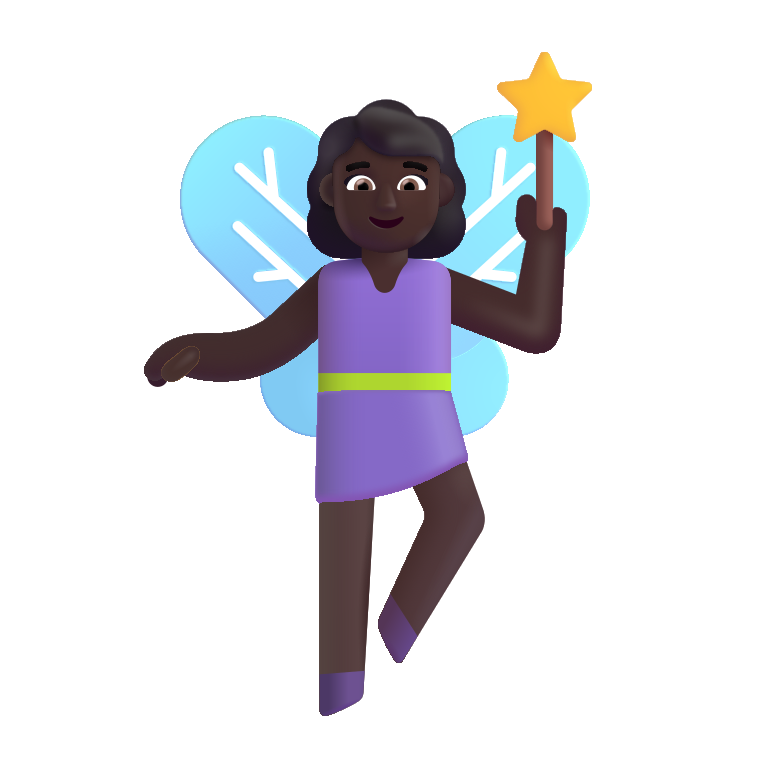
woman fairy color dark